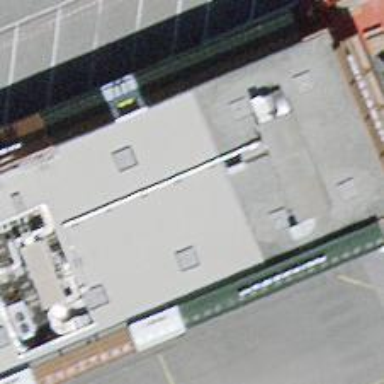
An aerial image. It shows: Fast food establishment.